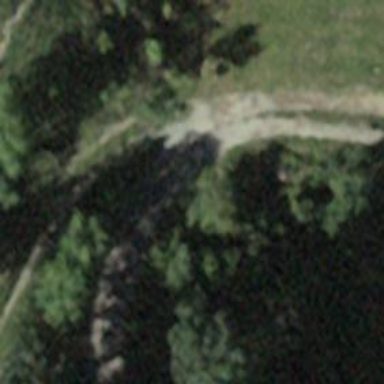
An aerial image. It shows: Culvert tunnel.